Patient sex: F
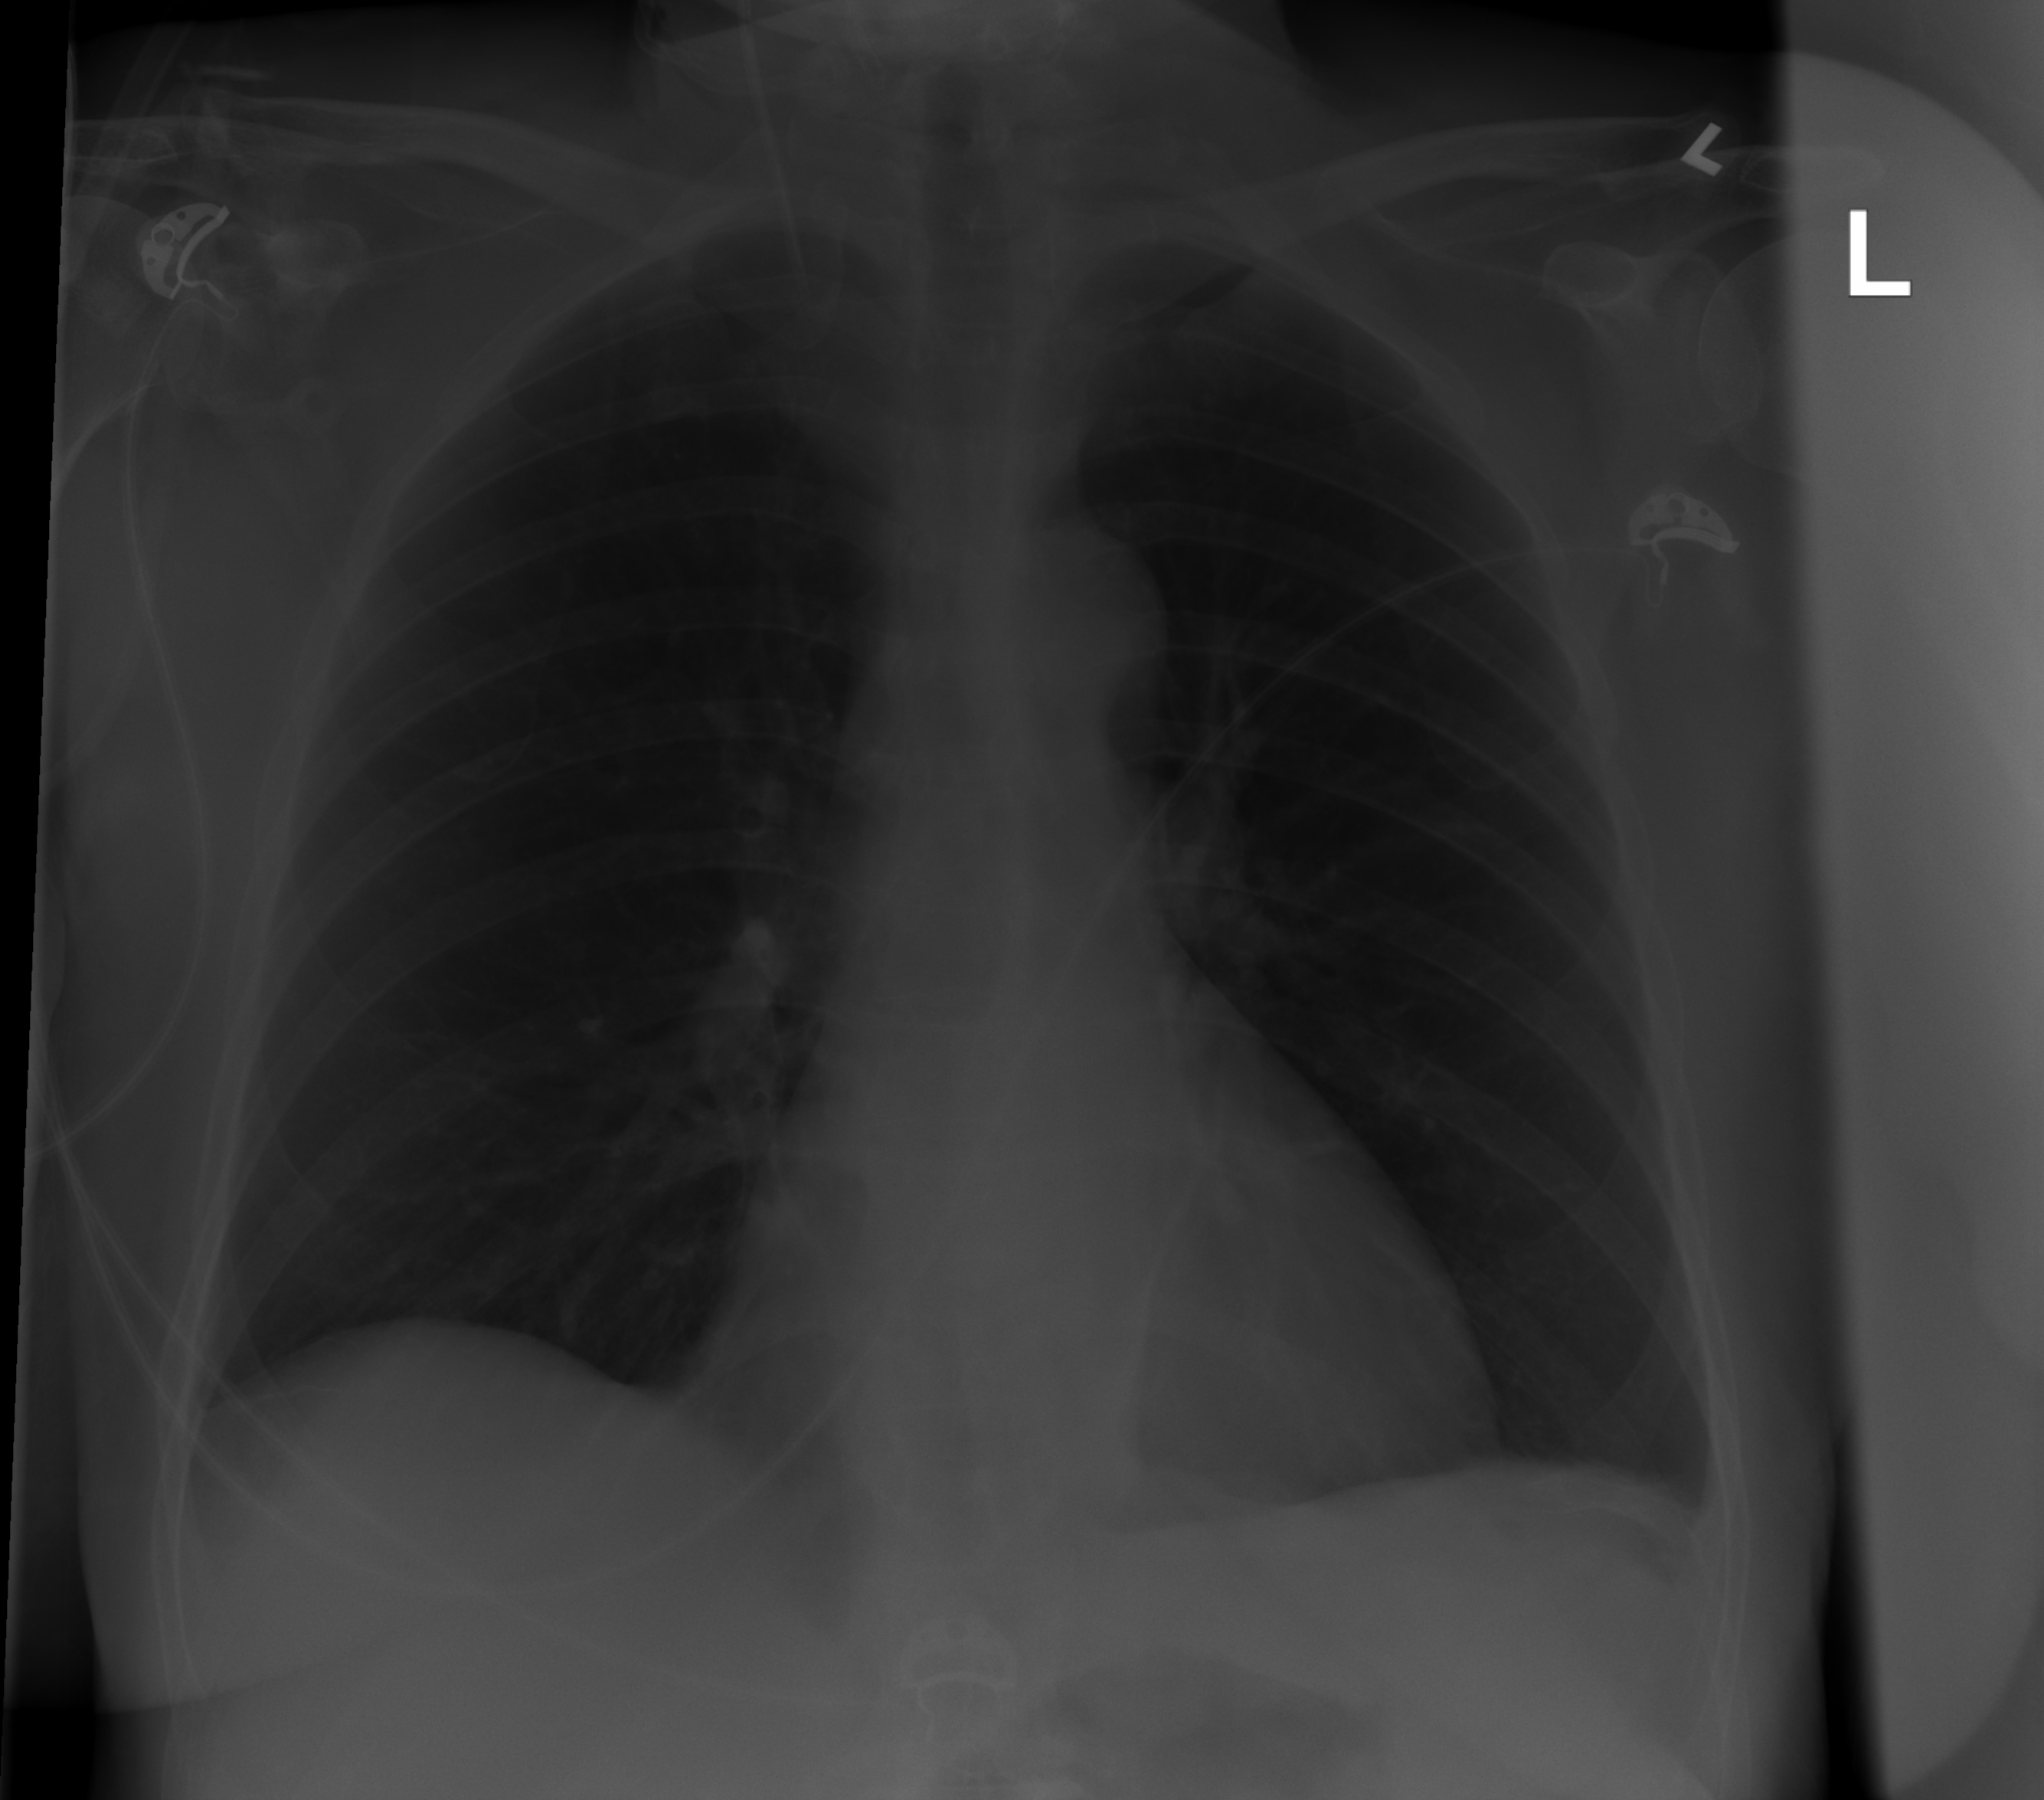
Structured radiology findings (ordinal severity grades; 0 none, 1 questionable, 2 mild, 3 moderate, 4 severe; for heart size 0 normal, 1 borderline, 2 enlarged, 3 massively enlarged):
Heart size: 0
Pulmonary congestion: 0
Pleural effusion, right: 0
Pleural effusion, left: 0
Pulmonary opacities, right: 0
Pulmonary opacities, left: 0
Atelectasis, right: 2
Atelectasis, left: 2